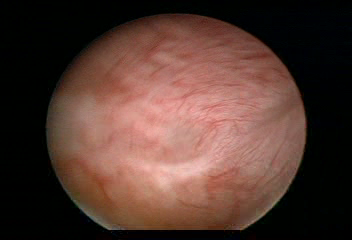
Modality: WLC
Class: Normal mucosa
Bladder cancer association: No